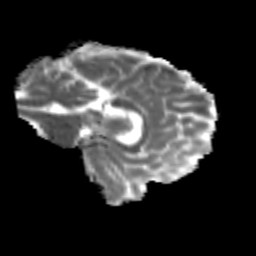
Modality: MD
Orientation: sagittal
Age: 24
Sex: female
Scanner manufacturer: siemens
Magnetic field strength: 3 T
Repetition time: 3.5 s
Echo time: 0.113 s